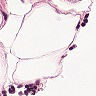
Metastatic tissue present: no